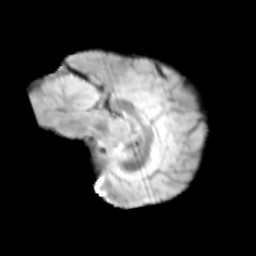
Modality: T2w
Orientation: sagittal
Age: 12
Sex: male
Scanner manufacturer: siemens
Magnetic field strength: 3 T
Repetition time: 3.8 s
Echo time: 0.07 s